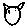
Label: cat